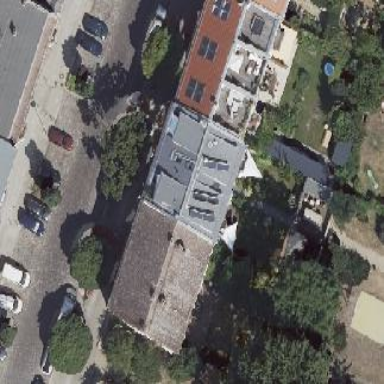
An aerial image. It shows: Gabled roof on building that houses apartments.